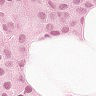
Metastatic tissue present: yes